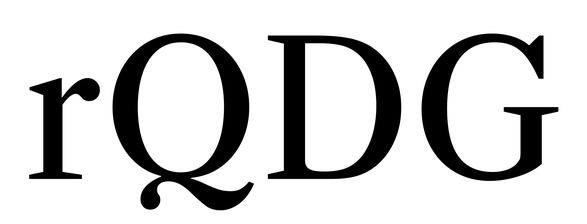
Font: LibreCaslonText_Regular